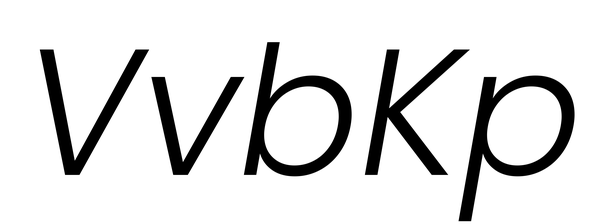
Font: Poppins-LightItalic